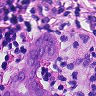
Metastatic tissue present: yes